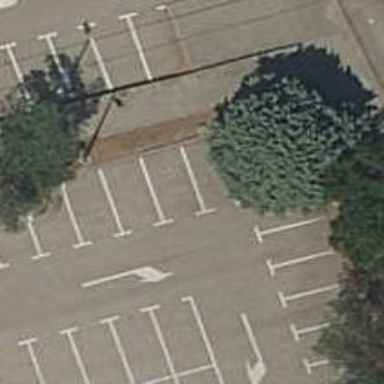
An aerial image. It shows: Road serving as parking aisle.